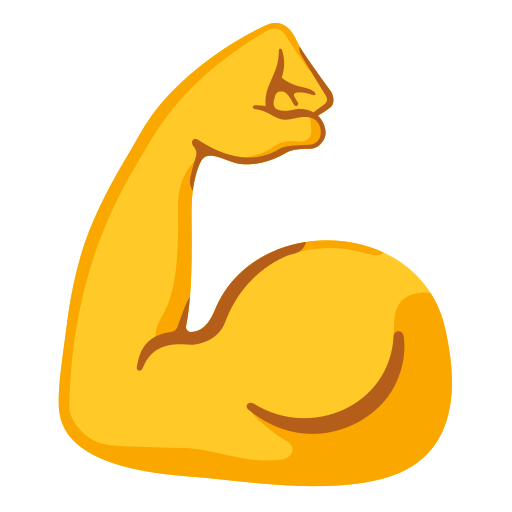
Emoji: 💪